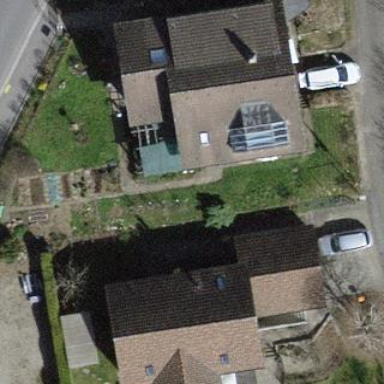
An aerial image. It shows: Building with tiled roof.